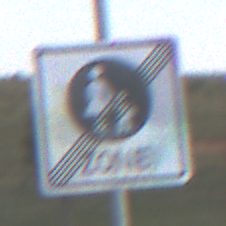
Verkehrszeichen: EndeFussgaengerzone
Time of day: SunriseSunset
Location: Outdoor (RoadRail)
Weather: PartlyCloudy
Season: NotSpecified
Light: Natural